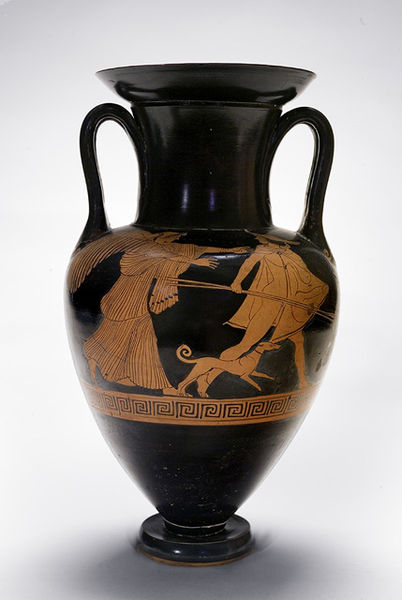
Titel: Red-figure Amphora from Nola
Standort: Amherst (Massachusetts, USA)
Institution: Mead Art Museum, Amherst College
Schlagwörter: hund, muster, bild, amphore, vase, white, black, gold, portrait, woman, pattern, pot, bauer, antike, jäger, greek, man, roman, griechisch, griechenland, landwirtschaft, dog, walking, drapery, urn, vasenmalerei, schwarz, ancient, archäologie, animal, lines, warrior, stylized, pottery, clothing, border, base, greece, spear, amphora, handles, ceramics, henkel, stylised, handle, ton, onyx, canine, tapered, attic, senvase, mäander, borte, 700 v.chr.